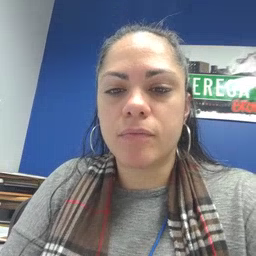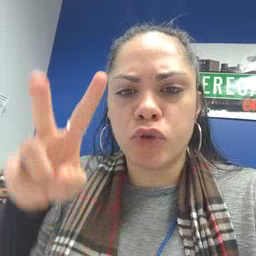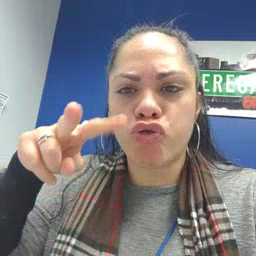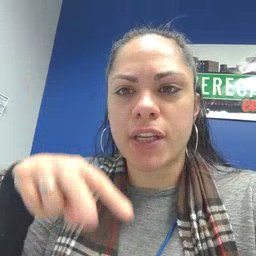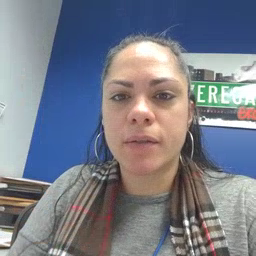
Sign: read